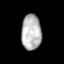
Tissue: lung
Cell type: Fibroblasts
Senescence score: 0.5455
Nuclear area (px): 690
Mean DAPI intensity: 183.107